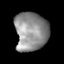
Tissue: lung
Cell type: Epithelial cells
Senescence score: 0.2279
Nuclear area (px): 1246
Mean DAPI intensity: 143.262